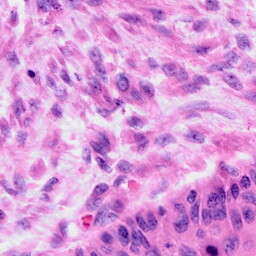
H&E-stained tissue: Cervix